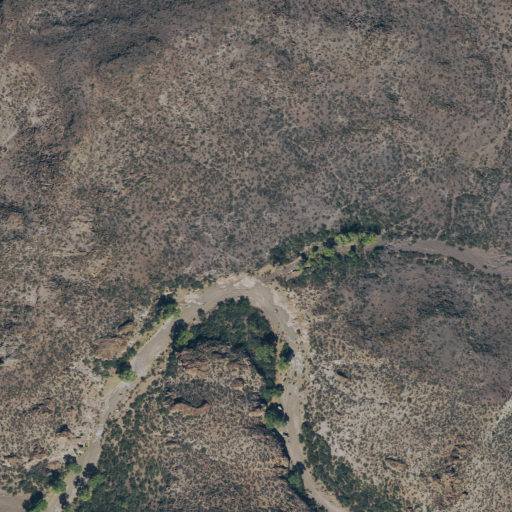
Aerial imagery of valley in Texas named Lava Canyon containing only shrub